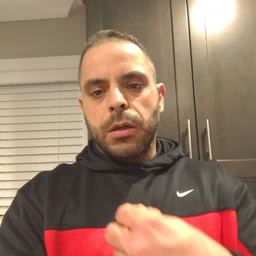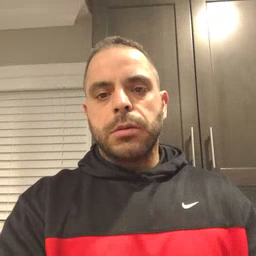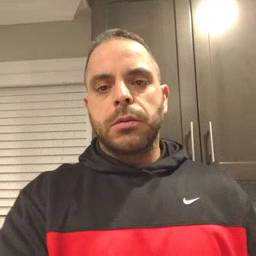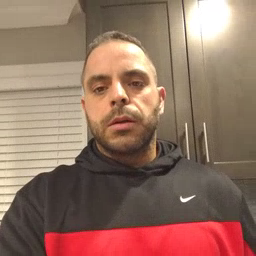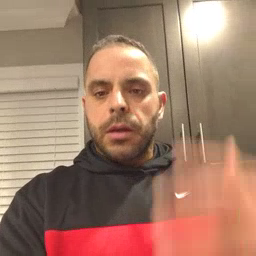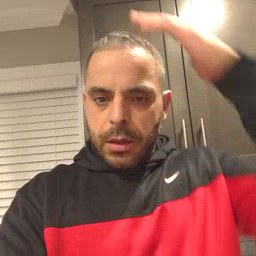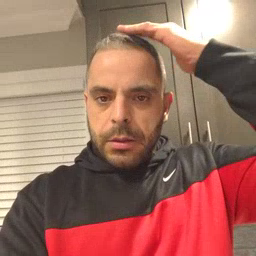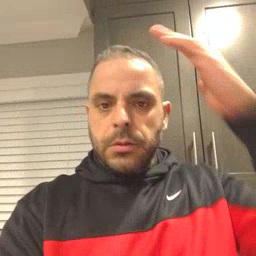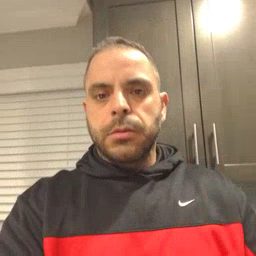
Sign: hat